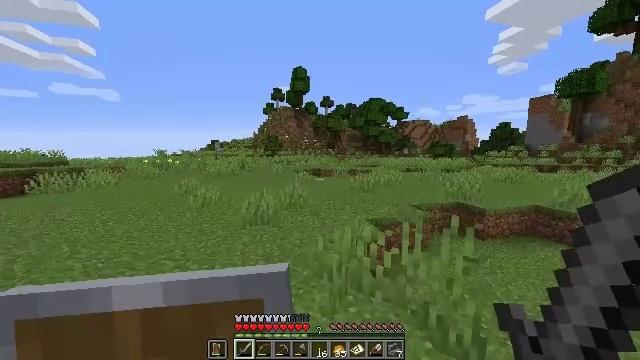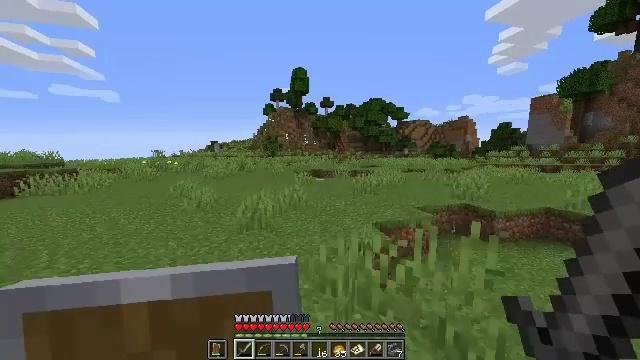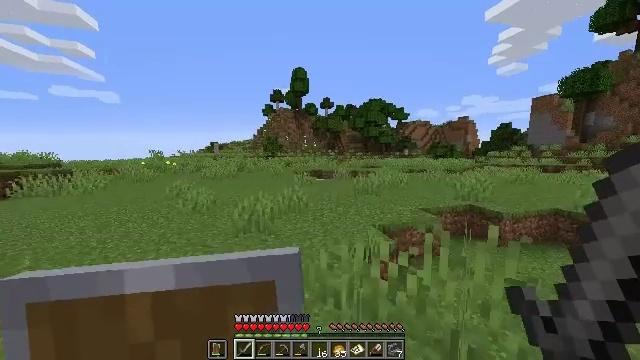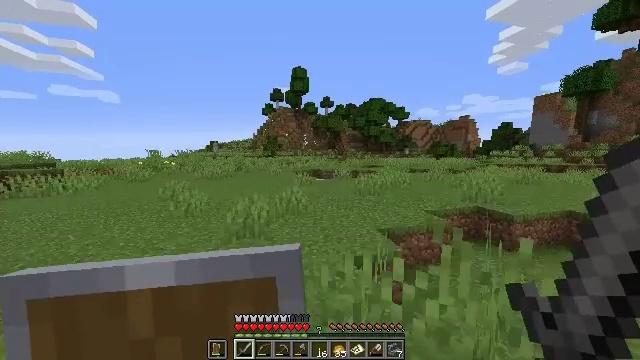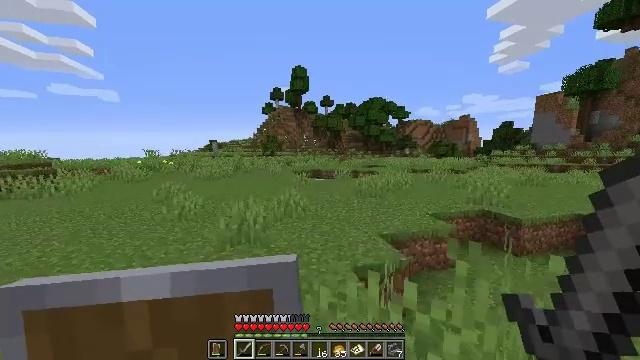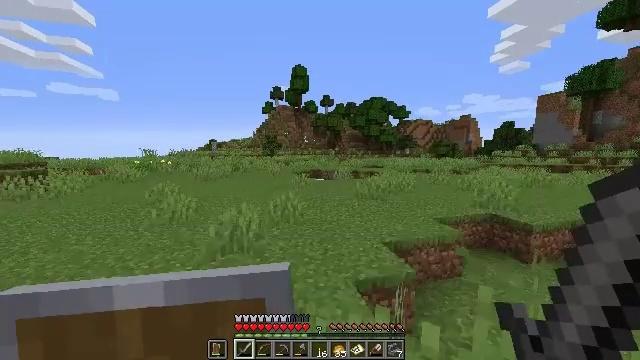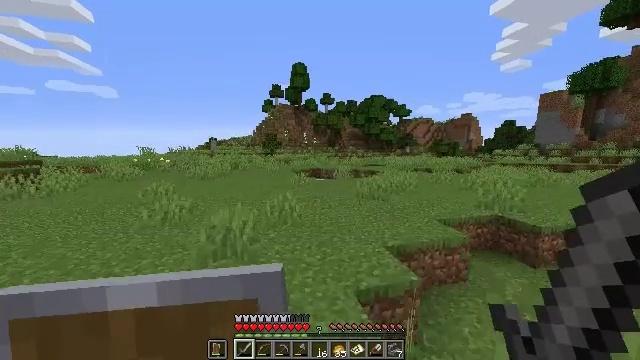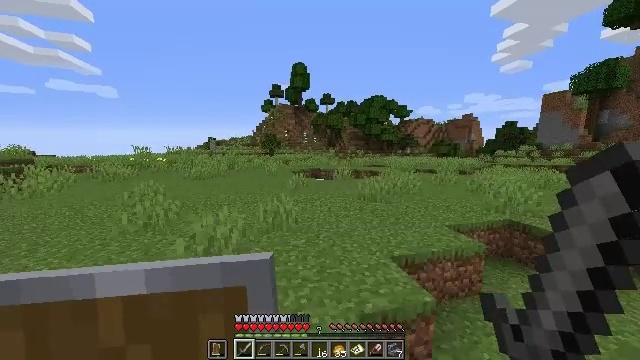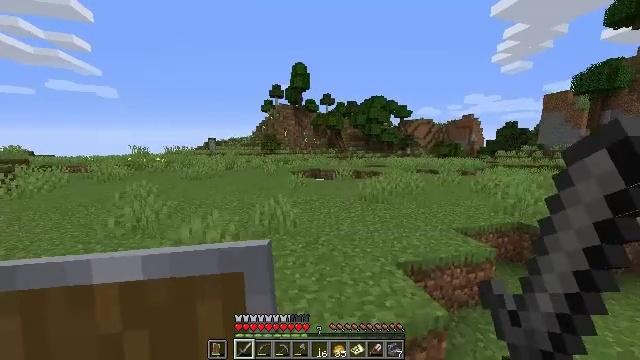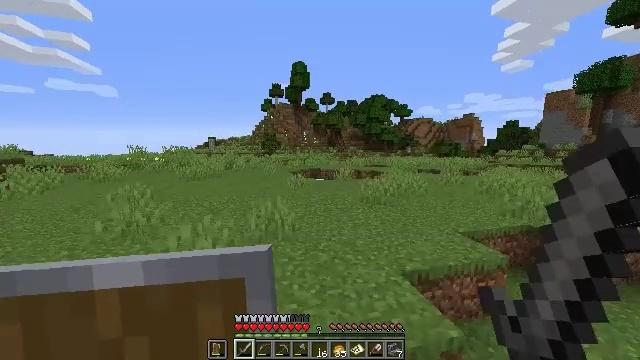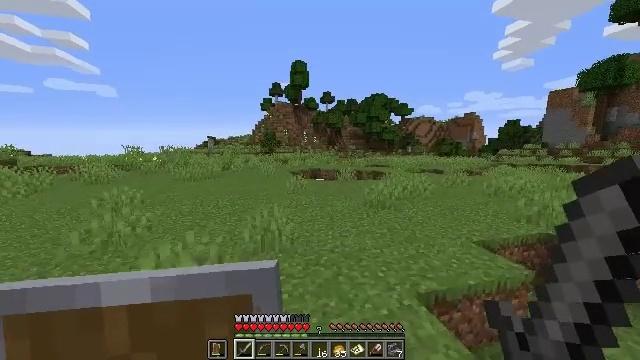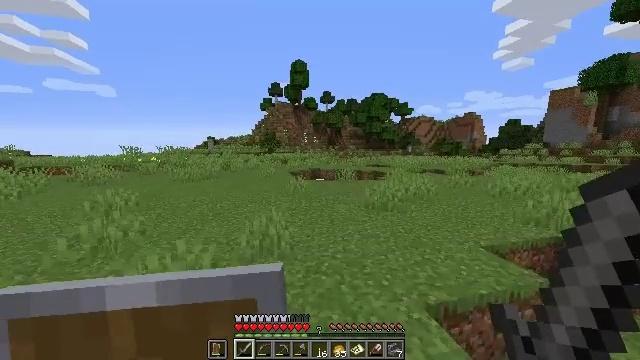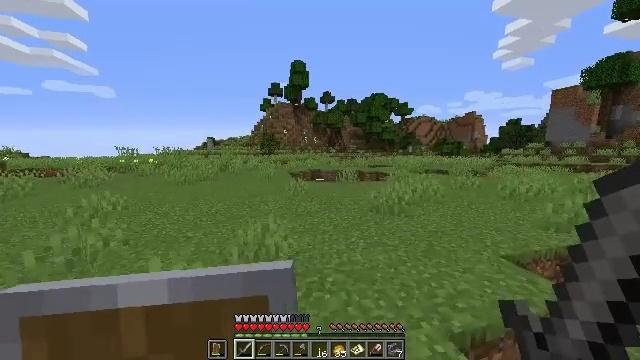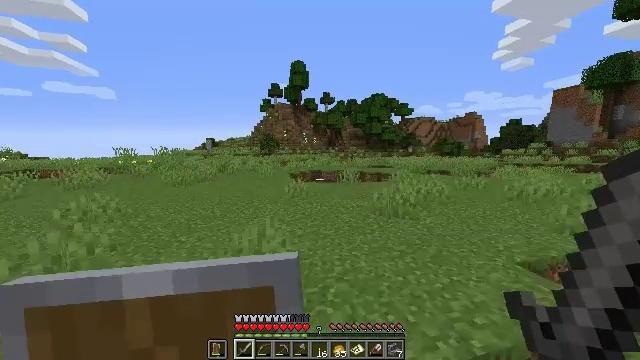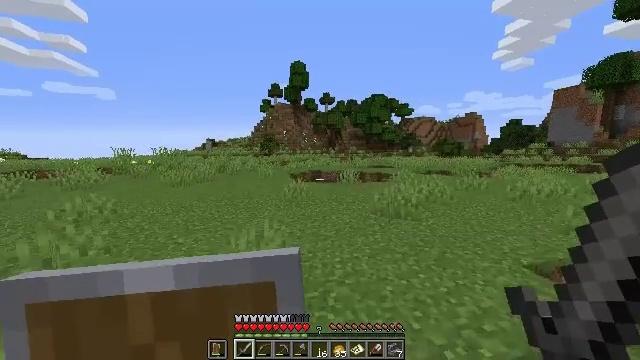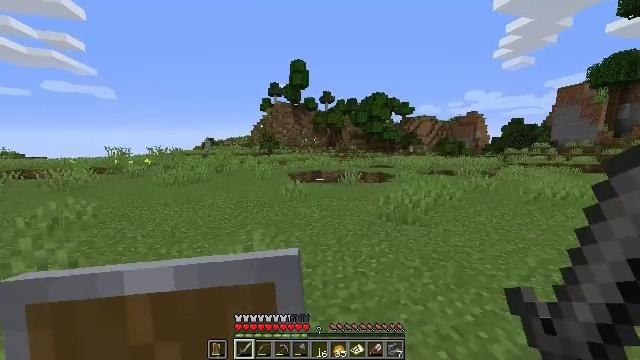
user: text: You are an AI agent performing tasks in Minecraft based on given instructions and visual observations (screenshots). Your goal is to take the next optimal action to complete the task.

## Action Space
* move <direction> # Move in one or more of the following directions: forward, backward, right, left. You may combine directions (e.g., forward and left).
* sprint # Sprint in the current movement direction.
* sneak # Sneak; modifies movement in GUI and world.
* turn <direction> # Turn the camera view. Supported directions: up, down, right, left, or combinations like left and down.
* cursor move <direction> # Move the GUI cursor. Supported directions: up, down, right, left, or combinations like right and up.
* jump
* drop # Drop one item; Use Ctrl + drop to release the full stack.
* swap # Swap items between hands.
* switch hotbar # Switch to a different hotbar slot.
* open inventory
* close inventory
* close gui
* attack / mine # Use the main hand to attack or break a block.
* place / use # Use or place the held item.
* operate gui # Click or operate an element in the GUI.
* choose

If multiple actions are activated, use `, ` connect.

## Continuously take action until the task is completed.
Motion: motion action
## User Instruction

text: Mine the poppy flower.
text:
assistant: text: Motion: move forward
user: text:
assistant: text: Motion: move forward
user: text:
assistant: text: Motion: move forward
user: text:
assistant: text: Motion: move forward
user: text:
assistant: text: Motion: move forward
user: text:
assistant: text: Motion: move forward
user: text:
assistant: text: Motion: move forward
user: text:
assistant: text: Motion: move forward
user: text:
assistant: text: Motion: move forward
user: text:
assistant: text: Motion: move forward
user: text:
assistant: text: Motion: move forward
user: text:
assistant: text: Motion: move forward
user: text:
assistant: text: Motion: move forward
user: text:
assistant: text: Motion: move forward
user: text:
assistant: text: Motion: move forward
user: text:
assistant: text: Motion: move forward
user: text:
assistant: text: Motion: move forward
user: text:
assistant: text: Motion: move forward
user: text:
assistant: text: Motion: move forward, turn right and down
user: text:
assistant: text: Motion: move forward, turn right and down
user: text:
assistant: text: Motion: move forward, turn right and down
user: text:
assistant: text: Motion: move forward, turn right
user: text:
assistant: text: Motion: move forward, turn right and up
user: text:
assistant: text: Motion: move forward
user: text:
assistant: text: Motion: move forward
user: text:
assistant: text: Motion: move forward
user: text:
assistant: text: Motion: move forward
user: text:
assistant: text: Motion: move forward, sprint
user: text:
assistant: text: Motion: move forward, sprint
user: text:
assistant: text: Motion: move forward, sprint